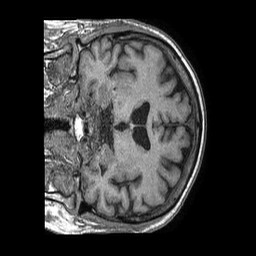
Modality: T1w
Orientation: coronal
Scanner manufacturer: philips
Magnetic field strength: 1.5 T
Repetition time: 0.00768 s
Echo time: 0.003495 s